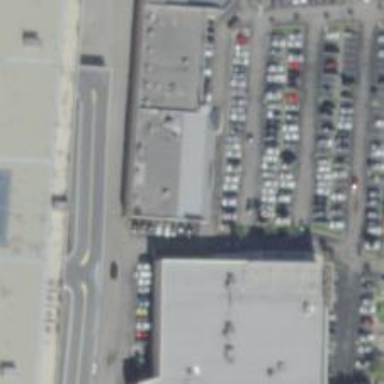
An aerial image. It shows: Car rental service.